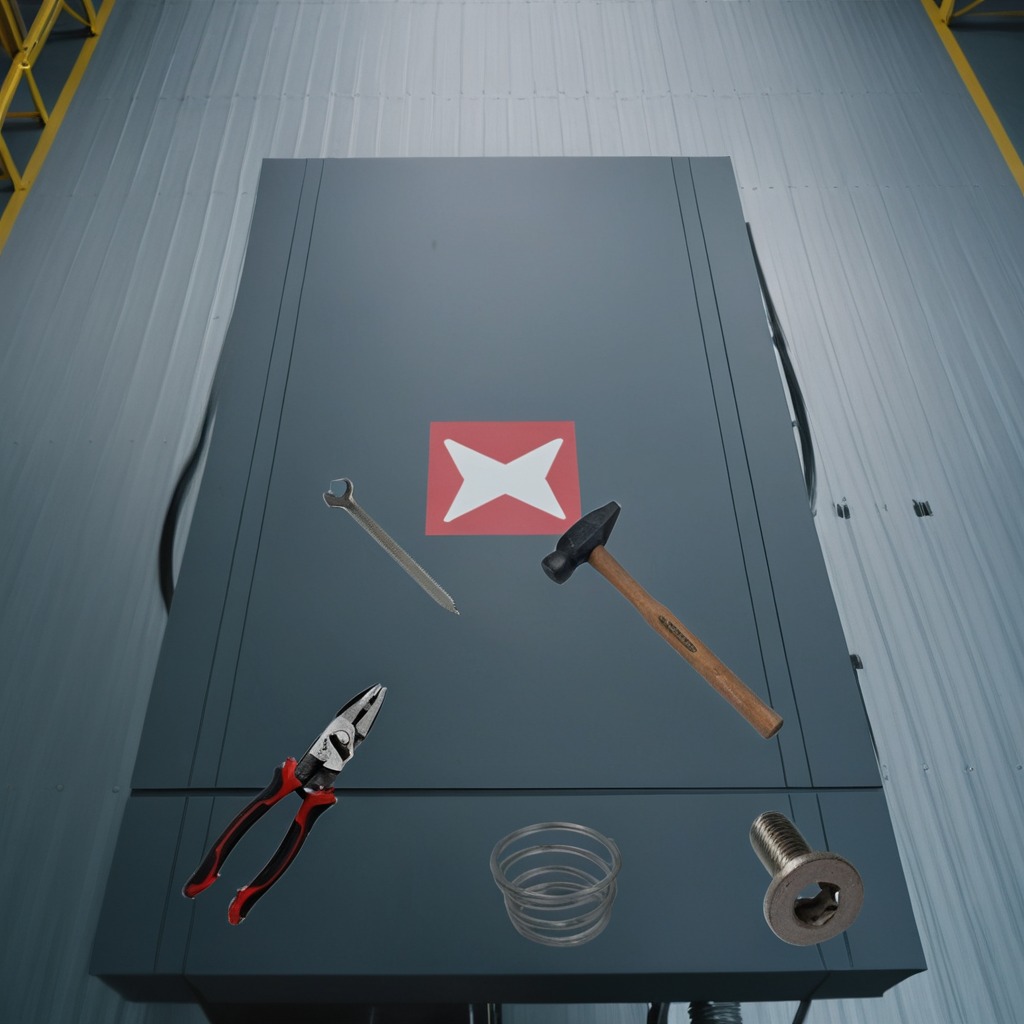
A hammer, an iron nail, a metal machine screw, a coiled metal spring, and a pair of pliers are lying on the toolbox surface in an airplane hangar workshop 8K.